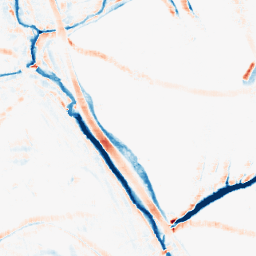
Category: morphological
Decomposition family: morphological_square
Decomposition parameters: operation: average
size: 10
Upsampling method: sinc_blackman
Upsampling parameters: scale: 4
kernel_size: 8
Upsampling scale: 4